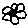
Label: flower